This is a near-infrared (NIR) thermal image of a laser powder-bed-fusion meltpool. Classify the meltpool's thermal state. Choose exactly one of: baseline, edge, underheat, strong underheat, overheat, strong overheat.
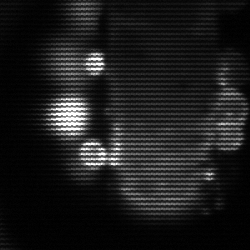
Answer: strong underheat